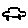
Label: car